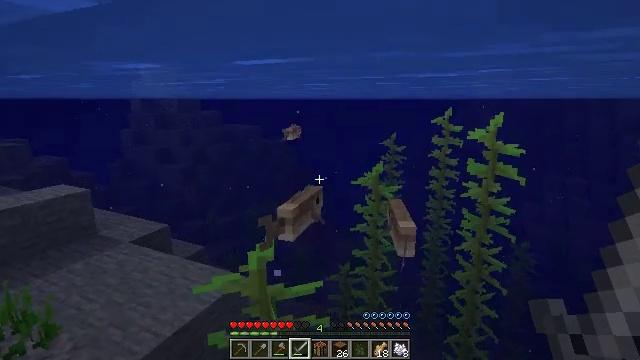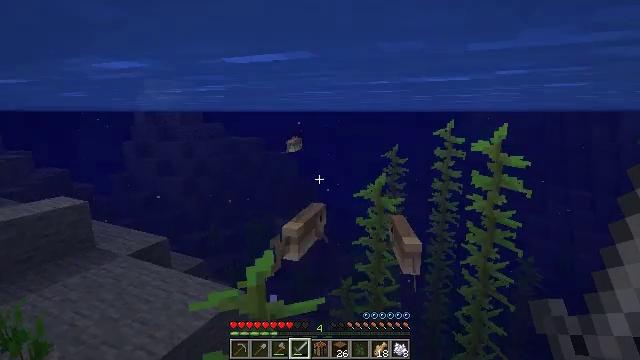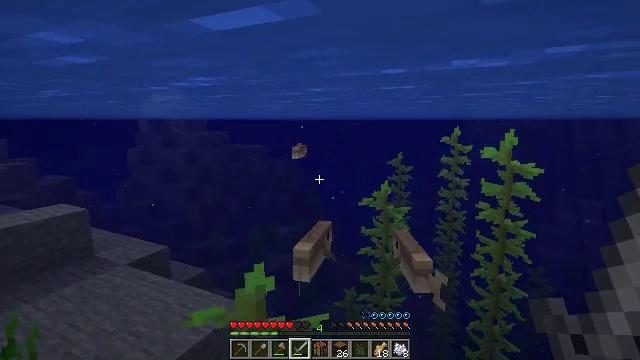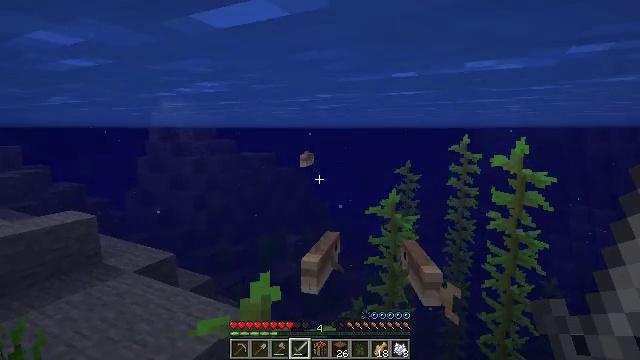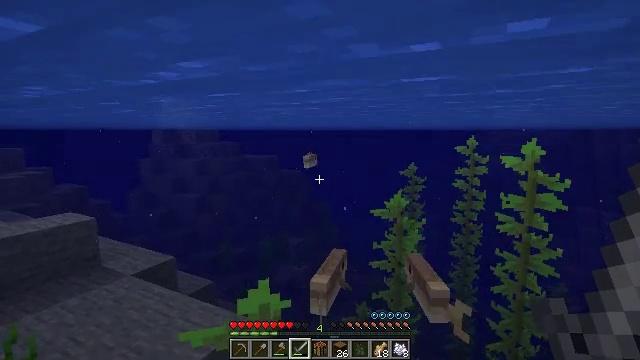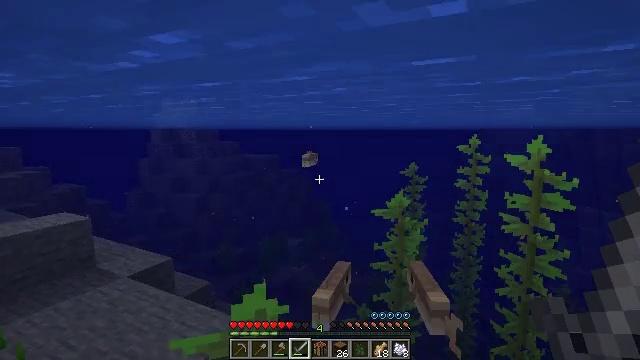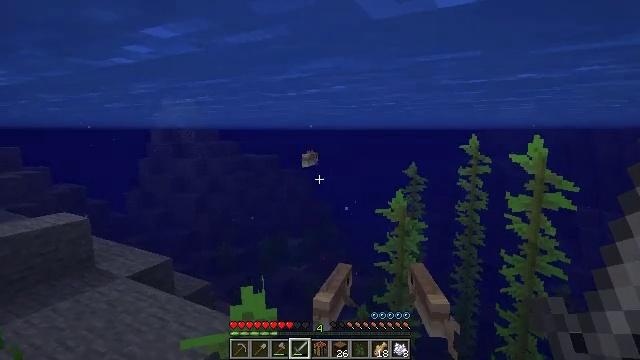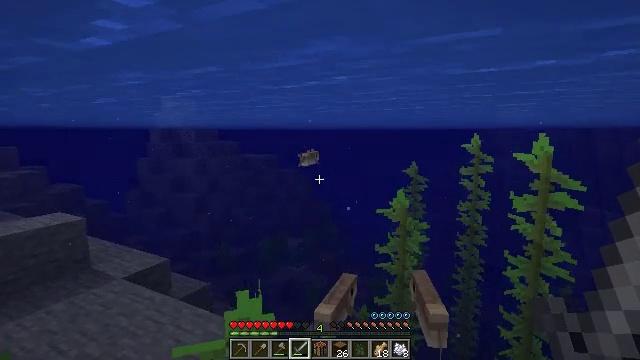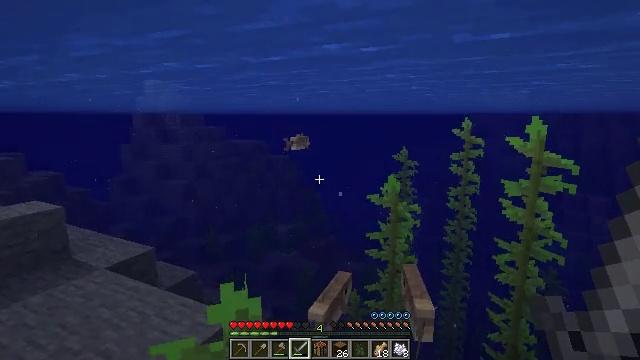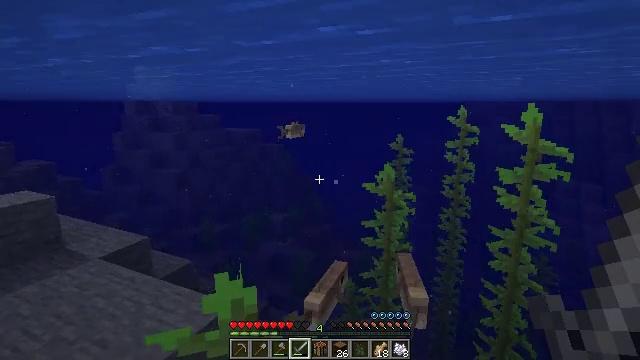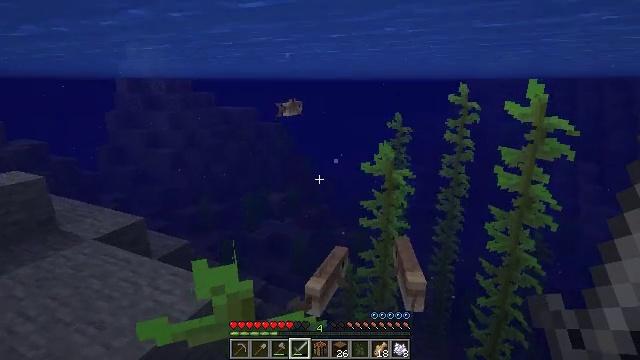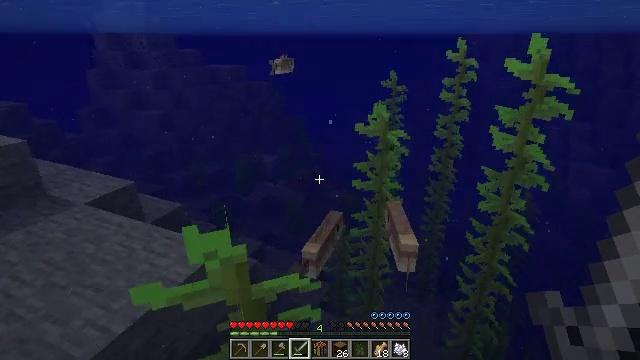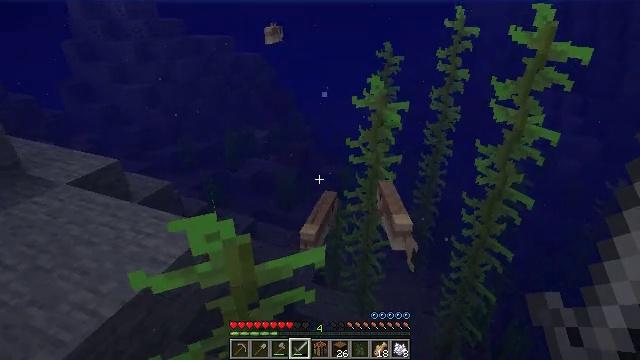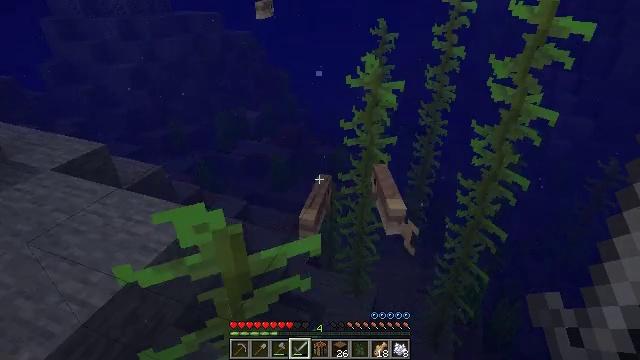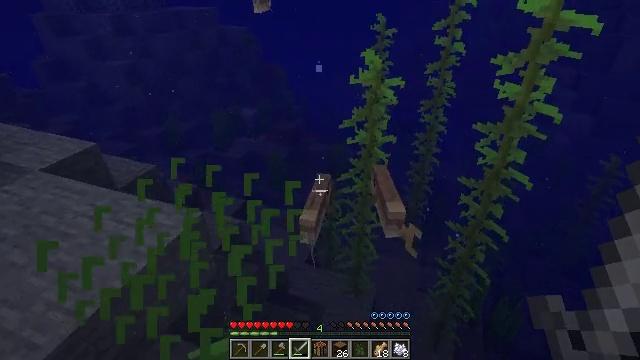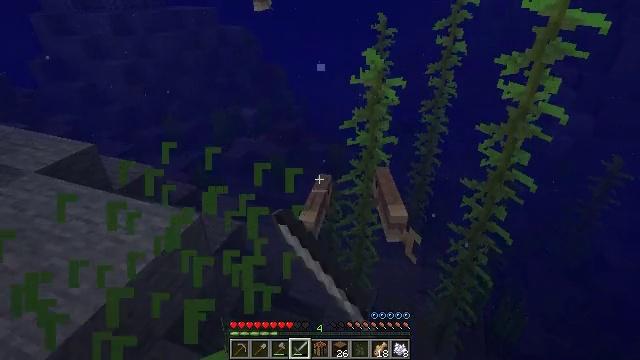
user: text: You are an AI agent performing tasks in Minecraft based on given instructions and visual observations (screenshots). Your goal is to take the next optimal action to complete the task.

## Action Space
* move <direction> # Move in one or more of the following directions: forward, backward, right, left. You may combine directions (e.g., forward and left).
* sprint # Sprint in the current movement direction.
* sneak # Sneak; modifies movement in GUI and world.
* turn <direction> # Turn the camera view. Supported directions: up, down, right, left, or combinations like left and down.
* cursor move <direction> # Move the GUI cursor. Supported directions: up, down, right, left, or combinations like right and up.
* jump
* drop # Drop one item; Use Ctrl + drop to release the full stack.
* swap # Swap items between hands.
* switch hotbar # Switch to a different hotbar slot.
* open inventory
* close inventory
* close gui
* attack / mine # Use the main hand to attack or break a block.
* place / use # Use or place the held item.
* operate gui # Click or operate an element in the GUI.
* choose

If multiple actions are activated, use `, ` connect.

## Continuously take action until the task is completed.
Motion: motion action
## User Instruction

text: Break kelp blocks underwater.
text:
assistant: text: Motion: move forward, turn up
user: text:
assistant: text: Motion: move forward, turn up
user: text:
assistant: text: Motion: move forward, turn left and up
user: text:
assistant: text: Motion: move forward
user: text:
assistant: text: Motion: move forward
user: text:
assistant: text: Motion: move forward
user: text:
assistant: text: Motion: move forward
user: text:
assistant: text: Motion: move forward, turn right and down
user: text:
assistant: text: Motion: move forward, turn down
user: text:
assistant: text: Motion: move forward, turn down
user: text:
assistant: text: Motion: move forward, turn right and down
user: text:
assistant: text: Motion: move forward, turn right and down
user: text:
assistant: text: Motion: move forward, turn right and down
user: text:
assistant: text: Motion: move forward, attack / mine
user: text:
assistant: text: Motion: move forward, attack / mine
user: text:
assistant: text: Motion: move forward, attack / mine
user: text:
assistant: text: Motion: move forward
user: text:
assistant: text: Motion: move forward
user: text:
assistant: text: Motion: attack / mine